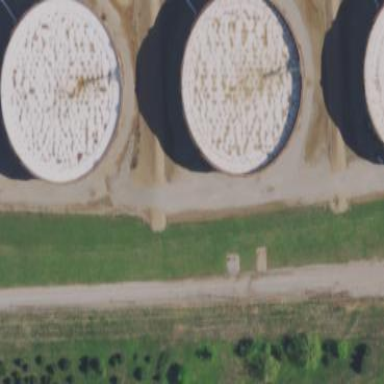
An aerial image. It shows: Storage tank which is man-made and housed in building.